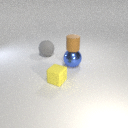
large gray rubber sphere to the left of large blue metal sphere